Question: Following layout is used to show views on tabcontent. However, when admob appears, framelayout goes down getting tabwidget on front. How could I set frameLayout always above tabwidget?? or the same, tabwidget below framelayout. Thank you
'''
<LinearLayout xmlns:android="http://schemas.android.com/apk/res/android"
xmlns:ads="http://schemas.android.com/apk/lib/com.google.ads"
android:orientation="vertical"
android:layout_width="fill_parent"
android:layout_height="fill_parent"
>
<com.google.ads.AdView android:id="@+id/adView"
android:layout_width="wrap_content"
android:layout_height="wrap_content"
ads:adUnitId="xxx"
ads:adSize="SMART_BANNER"
ads:testDevices="TEST_EMULATOR, xxx"
ads:loadAdOnCreate="true"/>
<TabHost
xmlns:android="http://schemas.android.com/apk/res/android"
android:id="@android:id/tabhost"
android:layout_width="fill_parent"
android:layout_height="fill_parent">
<RelativeLayout
android:layout_width="fill_parent"
android:layout_height="fill_parent"
android:id="@+id/mainLayout">
<LinearLayout
android:id="@+id/mainLayout"
android:orientation="vertical"
android:layout_width="fill_parent"
android:layout_height="fill_parent"
>
<FrameLayout
android:id="@android:id/tabcontent"
android:layout_width="fill_parent"
android:layout_height="0dip"
android:layout_weight="1"
android:scrollbars="none">
</FrameLayout>
<TabWidget
android:id="@android:id/tabs"
android:layout_width="fill_parent"
android:layout_height="wrap_content"
android:layout_weight="0"/>
</LinearLayout>
</RelativeLayout>
</TabHost>
</LinearLayout>
'''

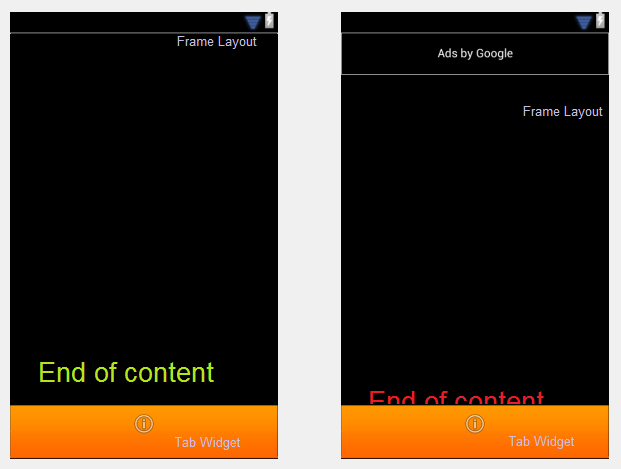
Answer: It should be like so...
'''
<TabHost>start
<LinearLayout>start
<com.google.ads.AdView
start
end />
<FrameLayout>start
<LinearLayout>start
<LinearLayout>end
</FrameLayout>end
<TabWidget>start
</TabWidget>end
</LinearLayout>end
</TabHost>end
'''
If you want to have the google adds change with the different tabs then the above way is best, but if you do not then just make it like this....
'''
<LinearLayout>start
<com.google.ads.AdView
start
end />
<TabHost>start
<LinearLayout>start
<FrameLayout>start
<LinearLayout>start
<LinearLayout>end
</FrameLayout>end
<TabWidget>start
</TabWidget>end
</LinearLayout>end
</TabHost>end
</LinearLayout>end
'''
Also set the tab widget to android:layout_marginBottom="-4dp" just in case.